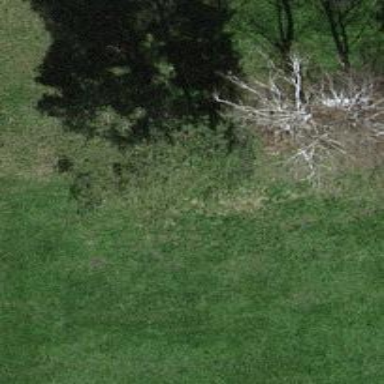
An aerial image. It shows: Needle-leaved tree in its natural environment.